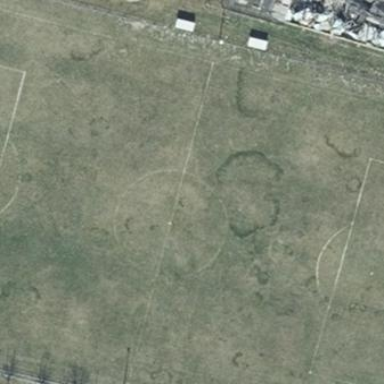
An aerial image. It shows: Soccer pitch designated for leisure and sports activities.